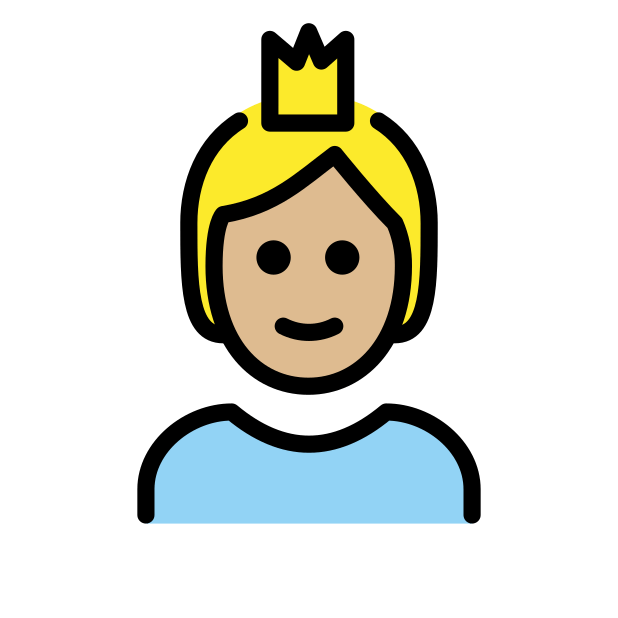
person with crown: medium-light skin tone